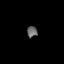
Tissue: lung
Cell type: Fibroblasts
Senescence score: 0.5887
Nuclear area (px): 112
Mean DAPI intensity: 103.143